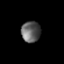
Tissue: skin
Cell type: Epithelial cells
Senescence score: 0.2533
Nuclear area (px): 394
Mean DAPI intensity: 94.916